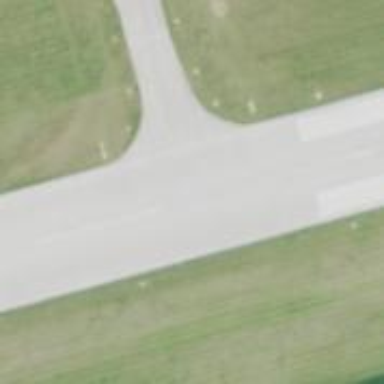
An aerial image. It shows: Image of taxiway at airport.